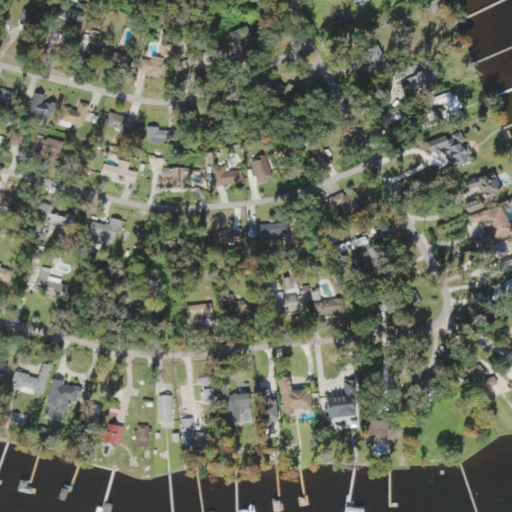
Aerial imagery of cape in Florida named Peoria Point containing open development, evergreen forest, low intensity development, open water, medium intensity development, and herbaceous wetlands